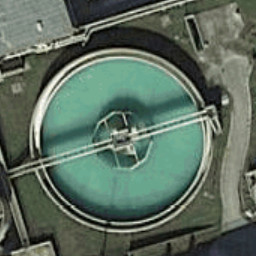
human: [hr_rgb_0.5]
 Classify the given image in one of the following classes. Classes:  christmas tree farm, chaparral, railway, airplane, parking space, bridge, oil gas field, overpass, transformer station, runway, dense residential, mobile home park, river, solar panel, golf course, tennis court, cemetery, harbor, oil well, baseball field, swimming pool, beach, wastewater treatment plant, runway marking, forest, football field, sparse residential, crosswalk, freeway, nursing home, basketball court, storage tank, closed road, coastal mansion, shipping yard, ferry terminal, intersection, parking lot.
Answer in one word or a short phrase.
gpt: wastewater treatment plant